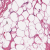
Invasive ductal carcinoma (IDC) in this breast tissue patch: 0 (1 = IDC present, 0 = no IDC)